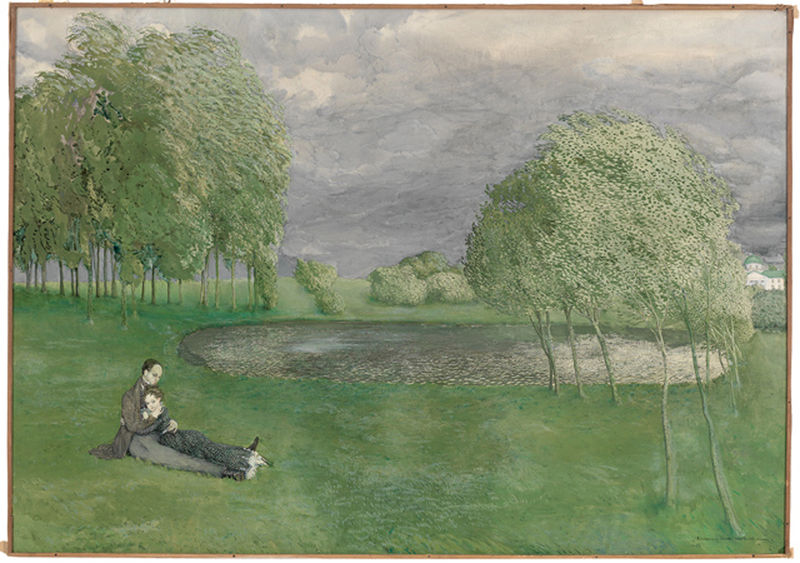
Titel: In August, In August
Künstler: Konstantin Somov
Standort: Amherst (Massachusetts, USA)
Institution: Mead Art Museum, Amherst College
Schlagwörter: bäume, grün, himmel, blue, embrace, people, dress, green, hair, painting, sitting, paar, natur, cloud, clouds, man, sky, tree, girl, house, lake, landscape, nature, see, water, horizon, houses, trees, feet, grass, romanticism, couple, storm, wind, meadow, love, arms, lawn, pants, weather, legs, gras, pond, schatten, wolken, pool, lying, romantik, sturm, perspektive, hold, lovers, dorf, wiese, hug, holding, liebe, pappel, scenery, büsche, pont, teich, greeb, a, tümpel, intimität, weiden, zuflucht, hecken, gefahr, romtanticism